Interaction volume radius: 5 \u00c5
Interaction volume height: 10 \u00c5
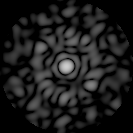
Disorder parameter: 0.8802